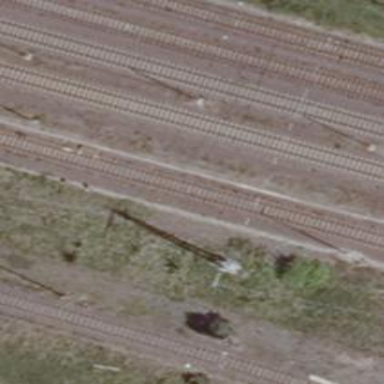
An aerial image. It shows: Solitary milestone along the railway.